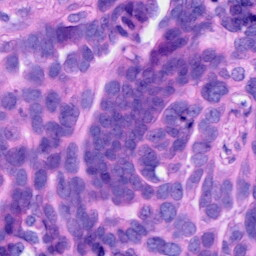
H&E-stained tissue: Ovarian